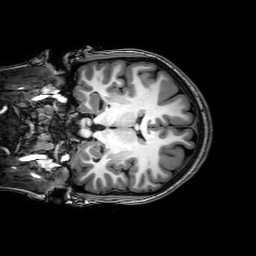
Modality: T1w
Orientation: coronal
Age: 19
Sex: female
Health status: healthy
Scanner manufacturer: philips
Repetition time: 0.008122 s
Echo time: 0.00373 s